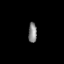
Tissue: prostate
Cell type: Fibroblasts
Senescence score: 0.721
Nuclear area (px): 167
Mean DAPI intensity: 133.749